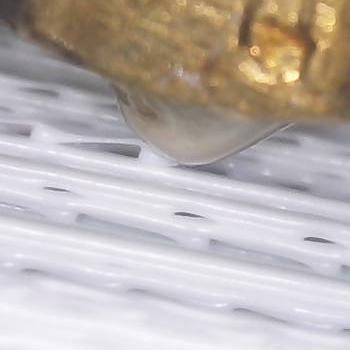
Flow rate: 39%